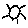
Label: sun